Question: I've been having lots of problems with this new trend. It's been included everywhere (e.g. htmlboilerplate / twitter widgets) yet even twitter itself doesn't like it... (see image, when trying its twitter card preview).

Is there more to this than meets the eye, as it seems this has been implemented by coders before its been utilized fully by browsers or is it a legacy html?
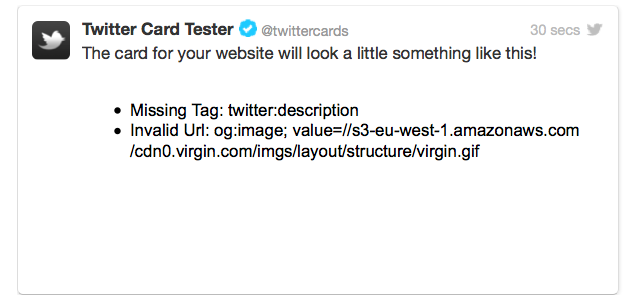
Answer: Because many sites are offering both regular (http) and encrypted versions (https) and using sub-domains for various things like images. you'd have to produce two completely different versions of the site if you were embedding things like
'''
<img src="http://images.example.com/kittens.jpg" />
'''
and served that up on the 'https://' version of the site, even though it's the exact same content. No one likes getting SSL errors, especially since those tend to come up as "zomg you're being spoofed/hacked/defrauded" type warnings in browsers.
But if you have the protocol-relative version,
'''
<img src="//images.example.com/kittens.jpg" />
'''
it won't matter if you're accessing the site via http://, https://, or even ftp:// for that matter - the url will still work and use the appropriate protocol, and you only have to maintain one copy of the content.